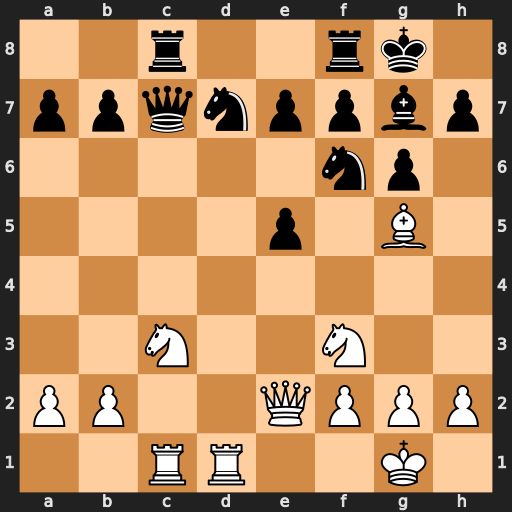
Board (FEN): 2r2rk1/ppqnppbp/5np1/4p1B1/8/2N2N2/PP2QPPP/2RR2K1
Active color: w
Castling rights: -
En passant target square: -
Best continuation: Nd5 Nxd5 Rxc7 Rxc7 Rxd5